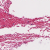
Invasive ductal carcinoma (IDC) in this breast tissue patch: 0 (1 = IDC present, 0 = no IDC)